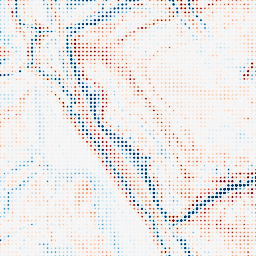
Category: edge_preserving
Decomposition family: bilateral
Decomposition parameters: d: 21
sigma_color: 100
sigma_space: 50
Upsampling method: sinc_blackman
Upsampling parameters: scale: 8
kernel_size: 4
Upsampling scale: 8